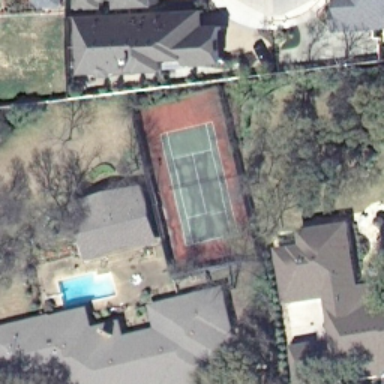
A tennis court with some plants and houses surrounded .